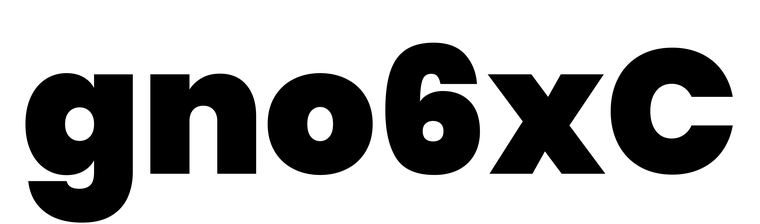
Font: Poppins-Black